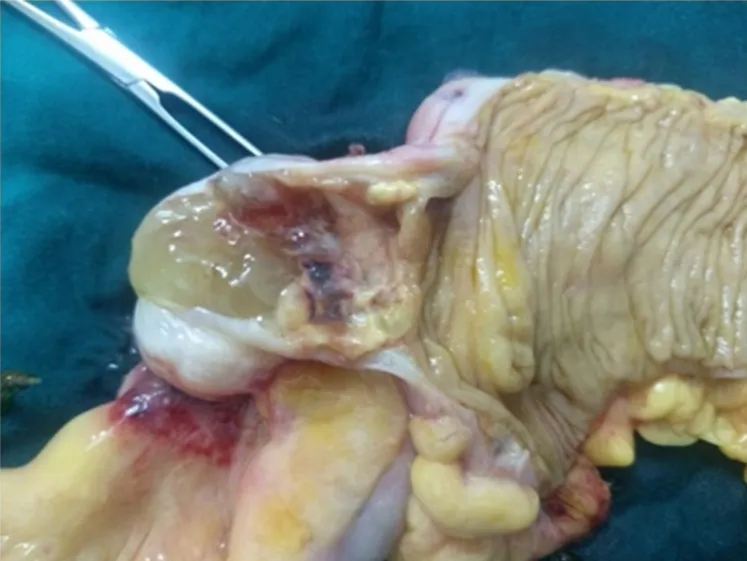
Macroscopic view of mucocele appendix with mucous as content.
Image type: pathology (fish)